Interaction volume radius: 5 \u00c5
Interaction volume height: 40 \u00c5
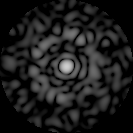
Disorder parameter: 0.8037